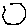
Label: hexagon